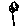
Label: flower